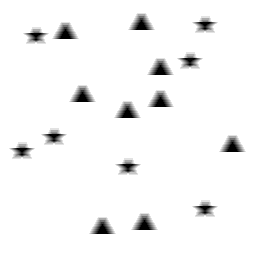
Squares: 0
Triangles: 9
Stars: 7
Total shapes: 16